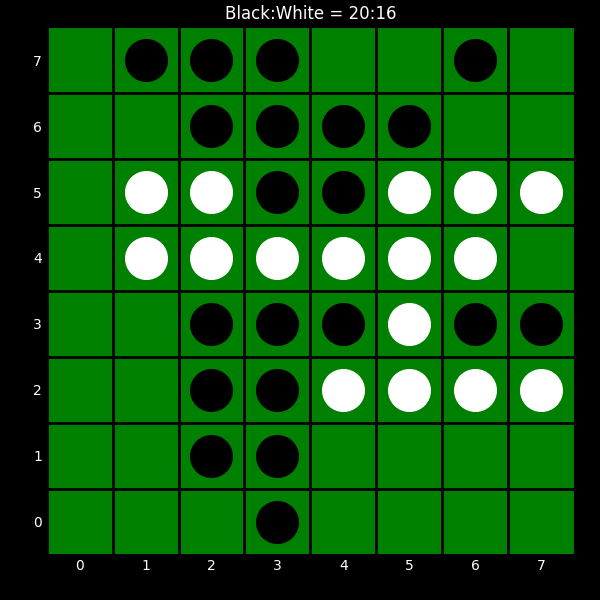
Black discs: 20
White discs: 16